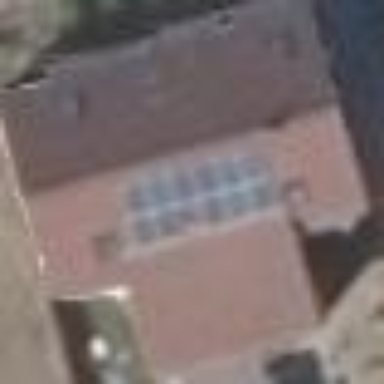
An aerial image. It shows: House with flat roof.